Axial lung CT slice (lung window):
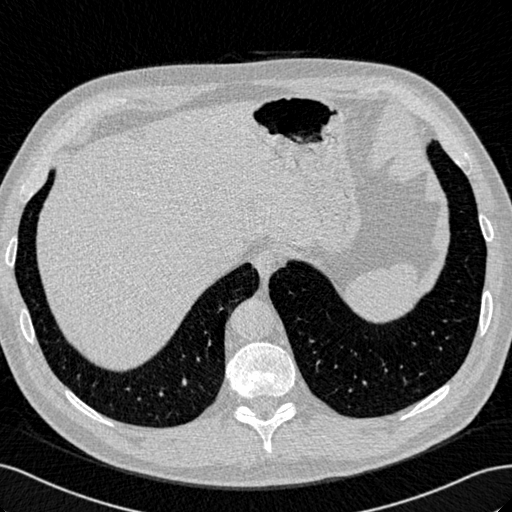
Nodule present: no